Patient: sex F, age 71
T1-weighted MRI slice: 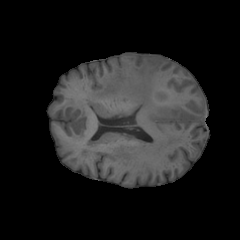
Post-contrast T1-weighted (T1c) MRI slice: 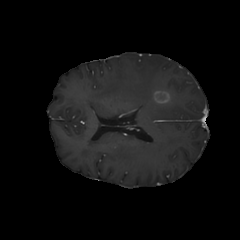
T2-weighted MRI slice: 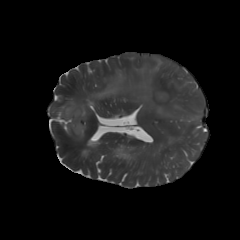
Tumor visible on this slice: yes
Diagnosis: Glioblastoma, IDH-wildtype
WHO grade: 4